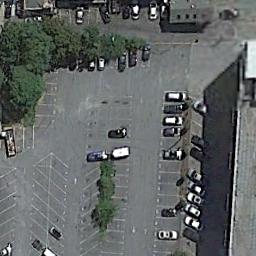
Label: parking_lot